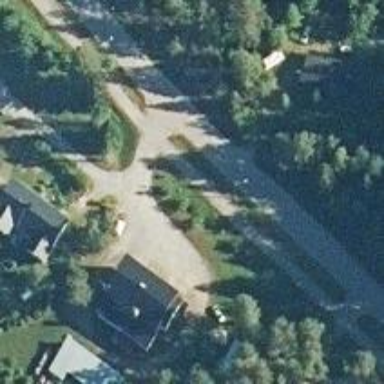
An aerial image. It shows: Asphalt cycleway with zebra crossing for cyclists.